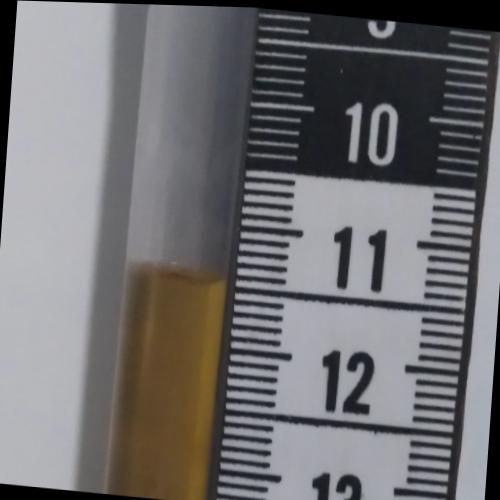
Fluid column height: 11.4 cm